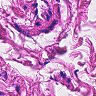
Metastatic tissue present: no